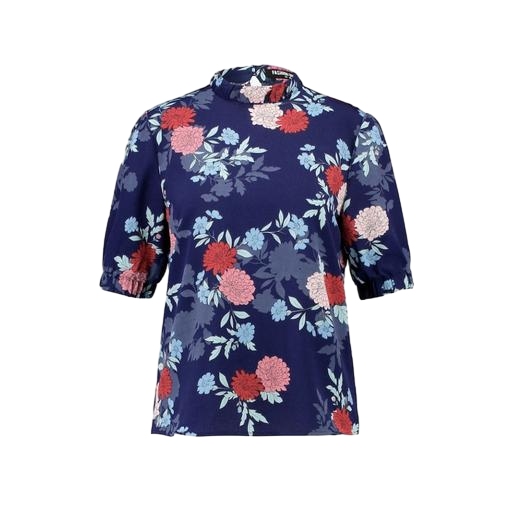
blue plus size printed t-shirt only macy, multicolor floral-print t-shirt only macy, blue floral-print shirt, white background